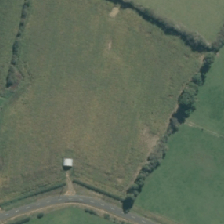
Land cover: shortrotation_cropland